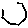
Label: hexagon